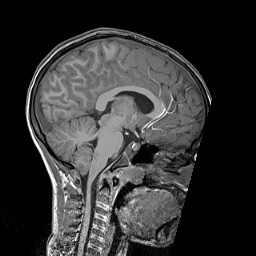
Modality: T1w
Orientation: sagittal
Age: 7
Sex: male
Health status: ill